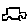
Label: car